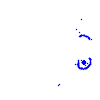
Particle: pion